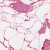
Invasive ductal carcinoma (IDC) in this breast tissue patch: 0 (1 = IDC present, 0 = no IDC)